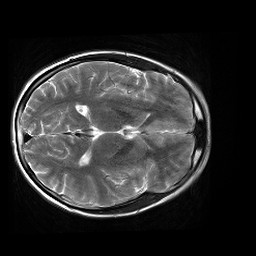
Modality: T2w
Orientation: axial
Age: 21
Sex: female
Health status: healthy
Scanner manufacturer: siemens
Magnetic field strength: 3 T
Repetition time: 4.01 s
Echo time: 0.116 s